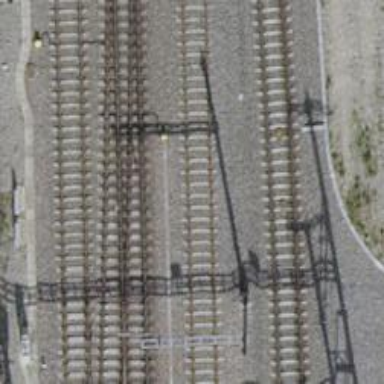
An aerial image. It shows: Single-track railway with electrified contact lines.